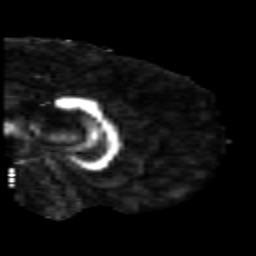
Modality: FA
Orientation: sagittal
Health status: healthy
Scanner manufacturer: siemens
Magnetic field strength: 3 T
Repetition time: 10 s
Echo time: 0.092 s